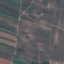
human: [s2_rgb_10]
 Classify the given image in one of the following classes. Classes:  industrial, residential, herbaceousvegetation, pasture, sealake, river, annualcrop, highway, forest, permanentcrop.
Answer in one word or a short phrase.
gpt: PermanentCrop